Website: home-depot
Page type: customer-info-address
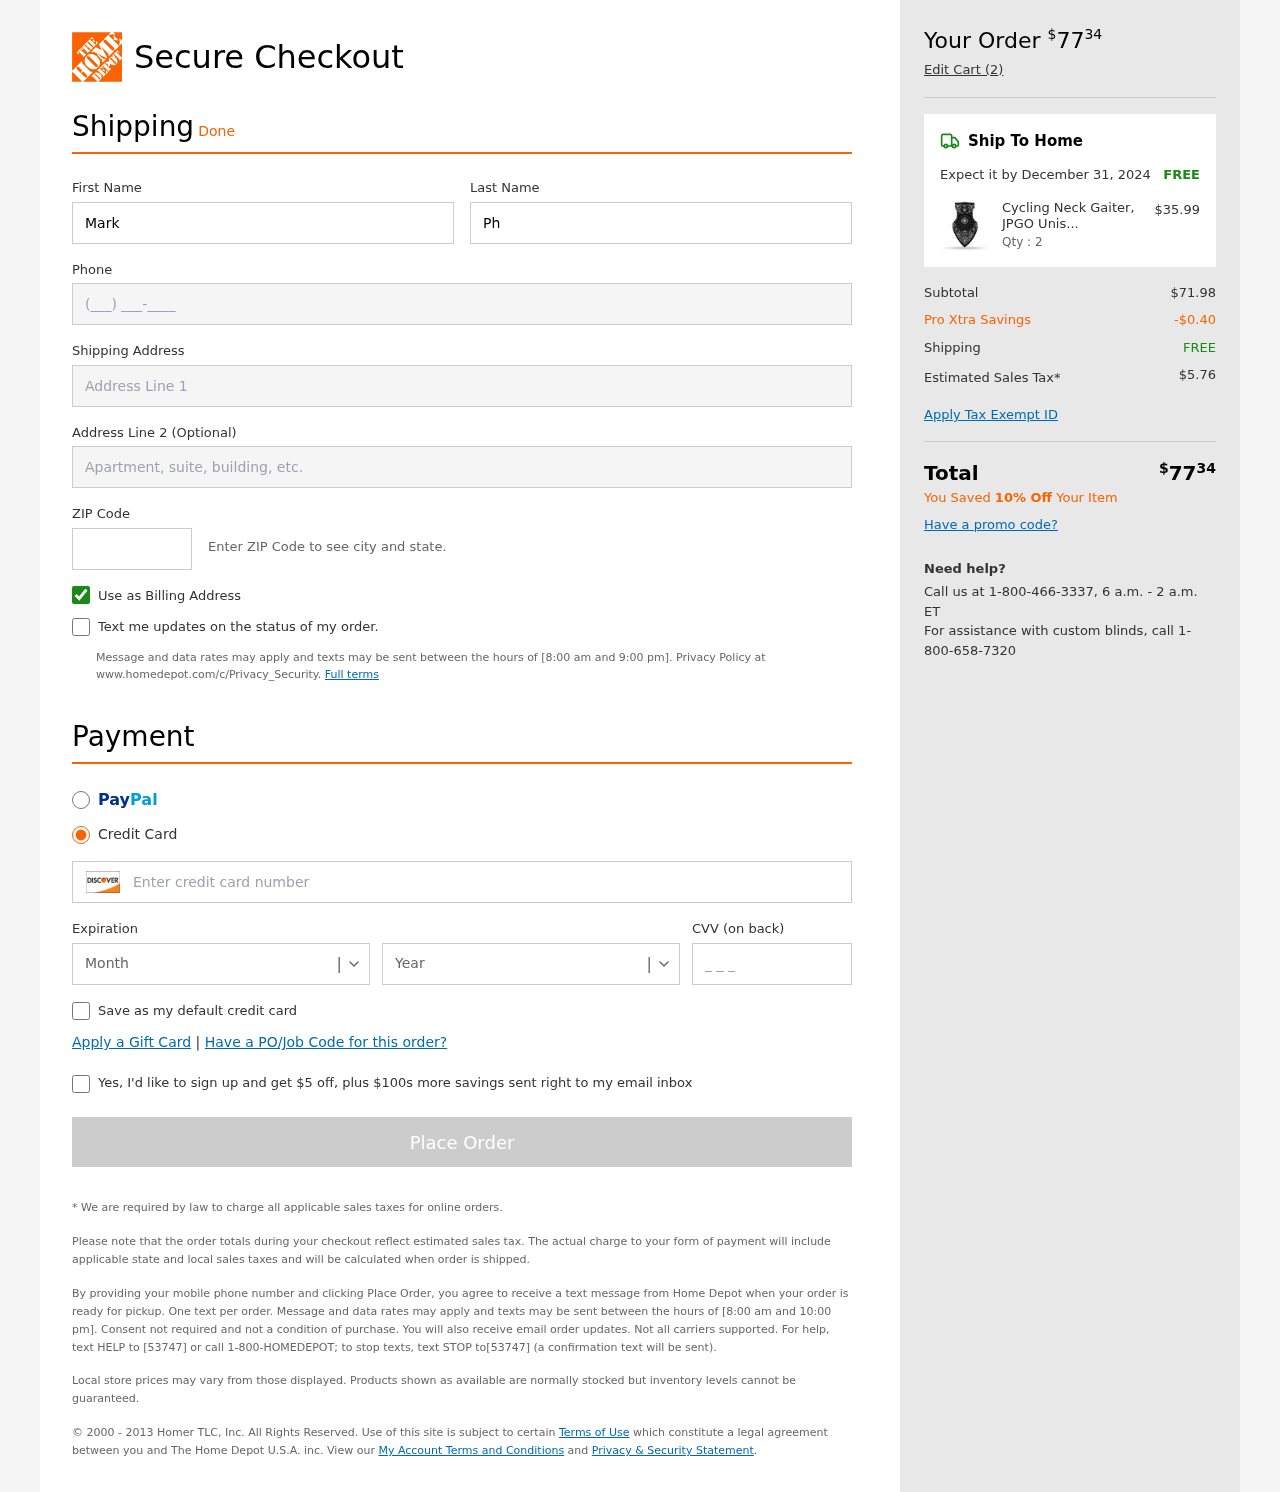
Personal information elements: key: PII_CARD_CVV
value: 681
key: PII_CARD_EXPIRY_MONTH
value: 06
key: PII_CARD_EXPIRY_YEAR
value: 28
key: PII_CARD_NUMBER
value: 6597 6523 2212 4359
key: PII_FIRSTNAME
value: Mark
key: PII_LASTNAME
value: Phelps
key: PII_PHONE
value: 5867267716
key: PII_POSTCODE
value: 25736
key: PII_STREET
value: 27751 David Squares
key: PII_STREET2
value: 7636 Wilcox Forges Apt. 142
Product elements: key: PRODUCT1_NAME
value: Cycling Neck Gaiter, JPGO Unisex Elastic Bandana Headband Cool Headwear Windproof Scarf, 1 Pack, Bla
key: PRODUCT1_PRICE
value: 35.99
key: PRODUCT1_QUANTITY
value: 2
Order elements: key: ORDER_TOTAL
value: $7734
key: ORDER_NUM_ITEMS
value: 2
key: ORDER_DELIVERY_DATE
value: December 31, 2024
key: ORDER_SHIPPING_COST
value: FREE
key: ORDER_SUBTOTAL
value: $71.98
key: ORDER_DISCOUNT
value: -$0.40
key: ORDER_SHIPPING_COST2
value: FREE
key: ORDER_TAX
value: $5.76
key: ORDER_TOTAL2
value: $7734
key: ORDER_SAVINGS_MESSAGE
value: You Saved 10% Off Your Item